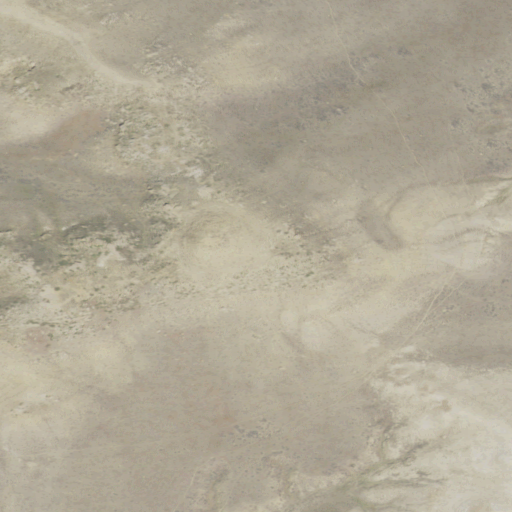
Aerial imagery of mountain in Montana named Blacktail Butte containing grassland and shrub